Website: home-depot
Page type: account-dashboard
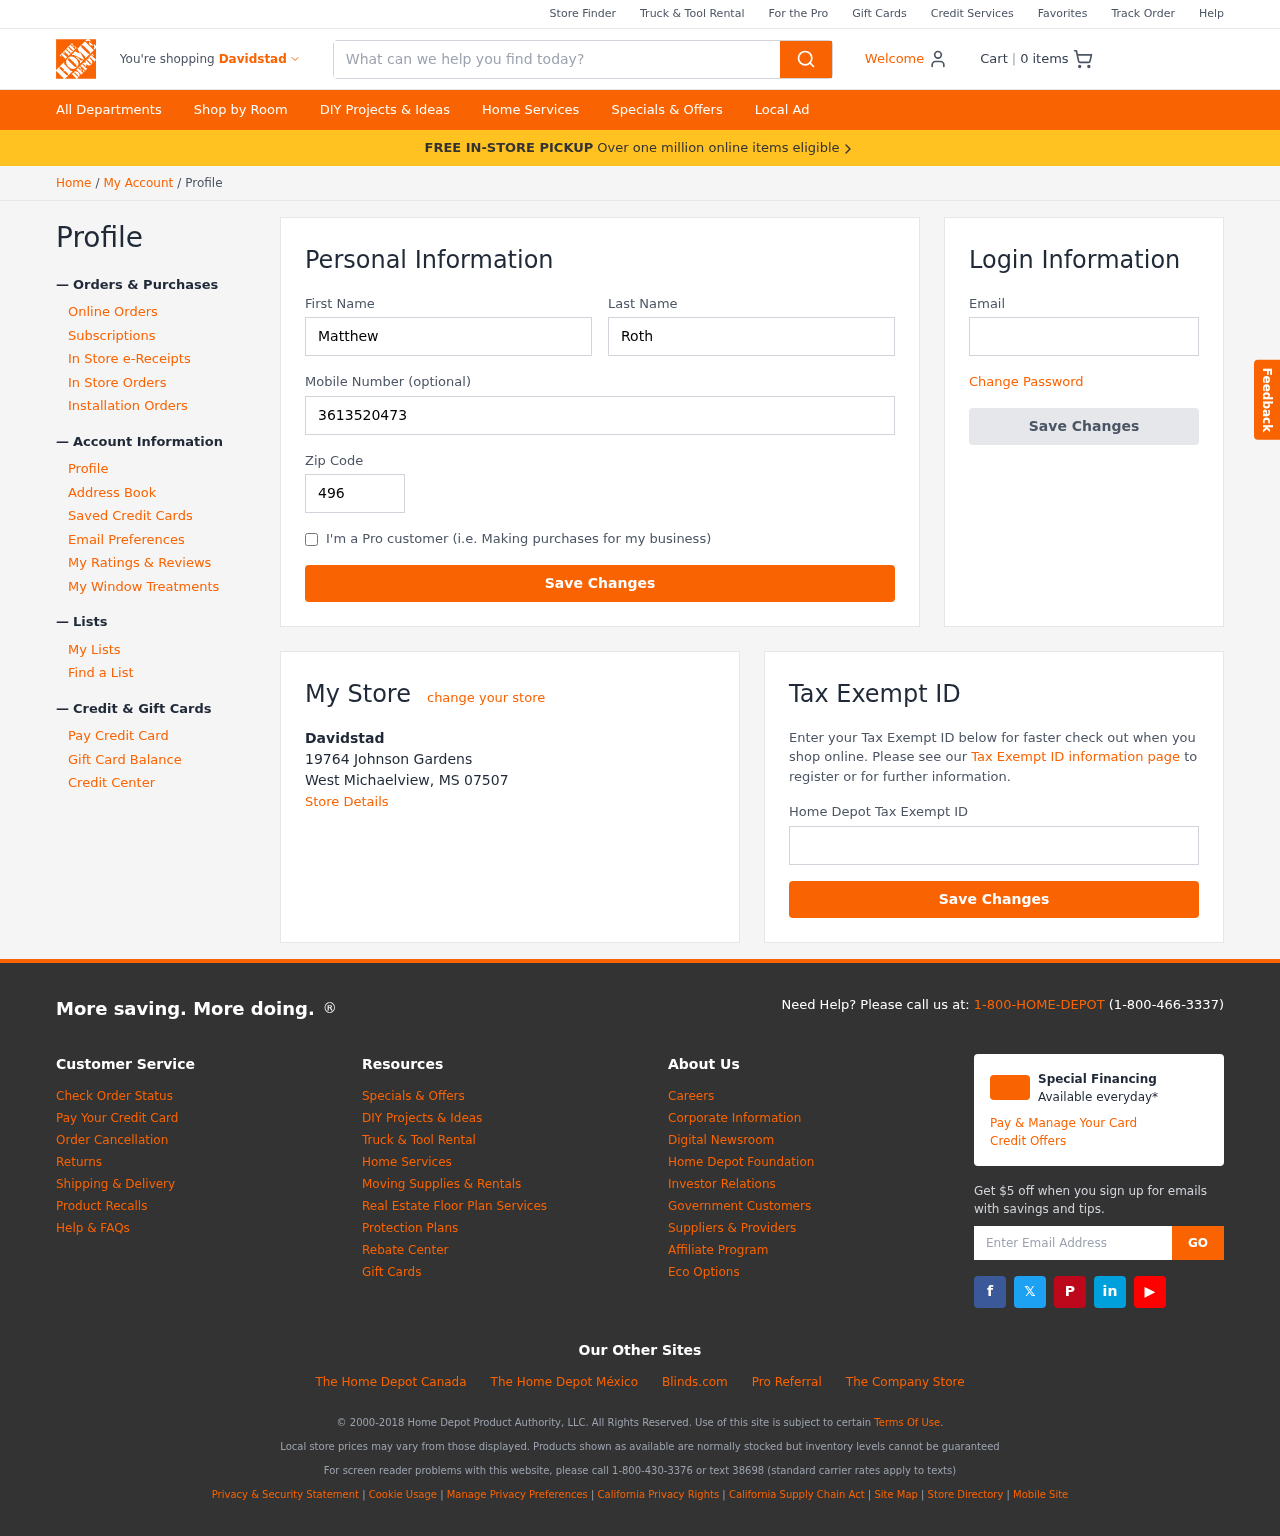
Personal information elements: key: PII_CITY
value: Davidstad
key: PII_EMAIL
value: matthew_roth@hotmail.com
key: PII_FIRSTNAME
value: Matthew
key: PII_LASTNAME
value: Roth
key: PII_LOCATION1_CITY_STATE_ZIP
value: West Michaelview, MS 07507
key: PII_LOCATION1_NAME
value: Davidstad
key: PII_LOCATION1_STREET
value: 19764 Johnson Gardens
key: PII_PHONE
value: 3613520473
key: PII_POSTCODE
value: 49663
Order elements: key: ORDER_NUM_ITEMS
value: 0
Search elements: key: HEADER_SEARCH
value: What can we help you find today?